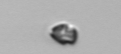
Label: Heterocapsa_rotundata